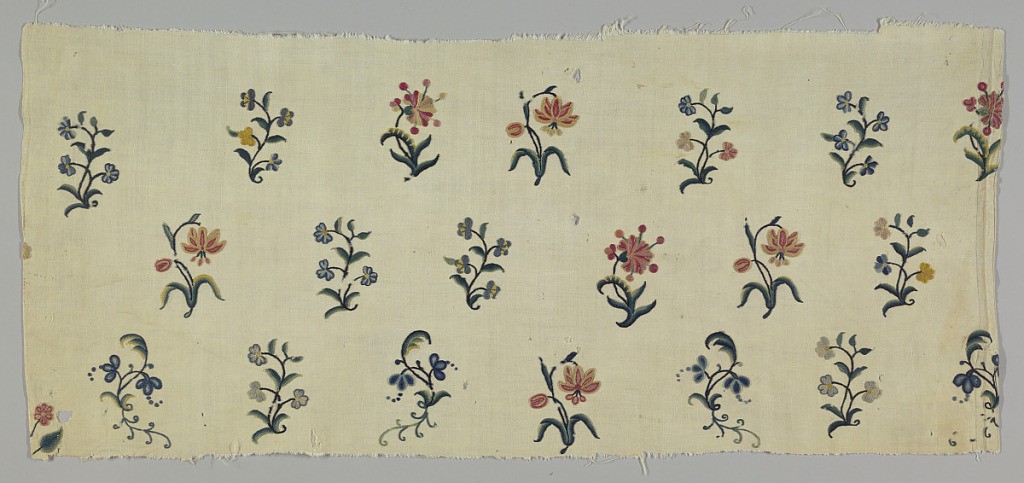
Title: Textile
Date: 18th century
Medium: crewel wool, cotton, linen Technique: chain stitch embroidery on plain weave
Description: Section of undyed cloth embroidered with medium-scale stylzied semi-fantastic flower sprays with graceful S-curve, in wool chain stitch in shades of pink, blue, green, yellow, white; horizontal rows, diagonal repeat. One plain selvage.